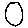
Label: circle